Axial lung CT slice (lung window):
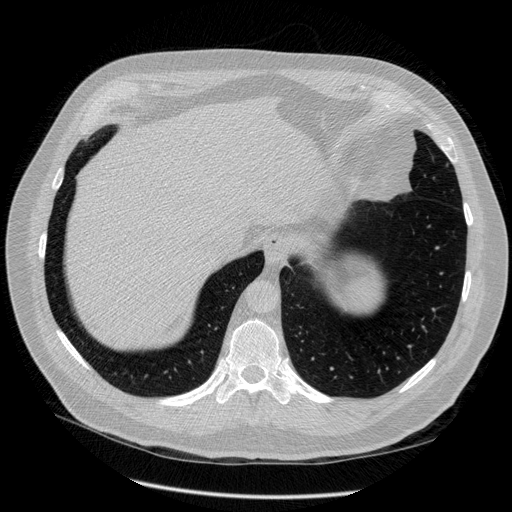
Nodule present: no